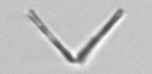
Label: Nanoneis